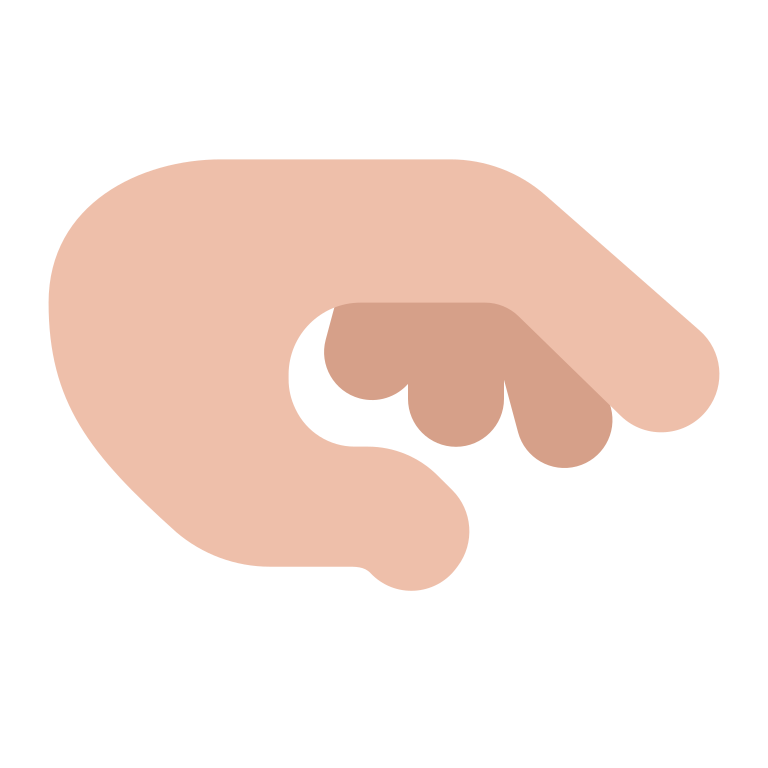
palm down hand flat  light